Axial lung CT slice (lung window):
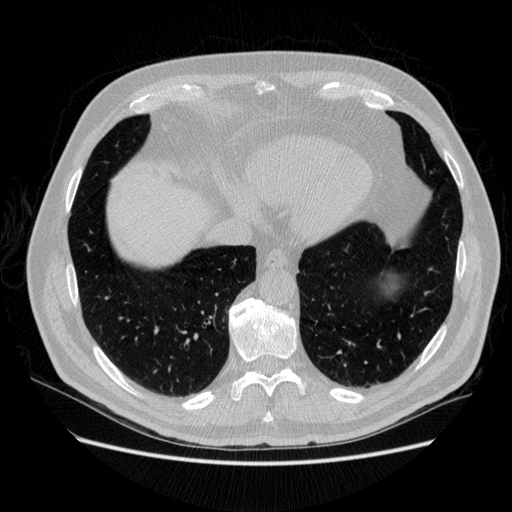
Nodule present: no